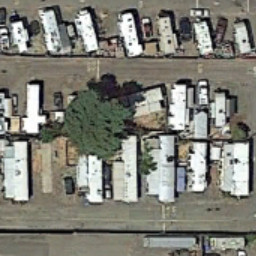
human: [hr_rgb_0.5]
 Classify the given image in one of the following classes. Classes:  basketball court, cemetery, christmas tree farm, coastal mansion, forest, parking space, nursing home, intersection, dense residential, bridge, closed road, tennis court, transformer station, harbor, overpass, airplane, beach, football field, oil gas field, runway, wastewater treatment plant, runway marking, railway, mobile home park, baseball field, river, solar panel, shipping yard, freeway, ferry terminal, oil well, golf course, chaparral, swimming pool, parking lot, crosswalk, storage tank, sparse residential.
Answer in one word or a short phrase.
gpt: mobile home park